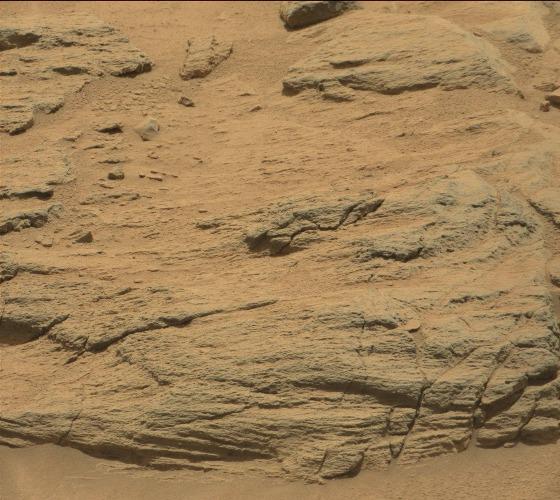
Terrain classes present: Bedrock, Gravel / Sand / Soil, Rock